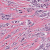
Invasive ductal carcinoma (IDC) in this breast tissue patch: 1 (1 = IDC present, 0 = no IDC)